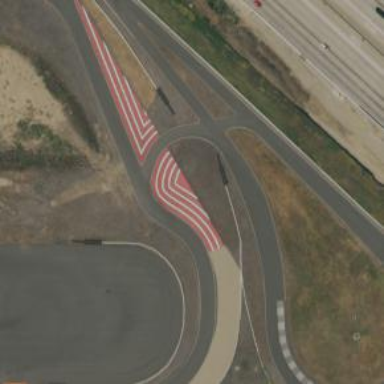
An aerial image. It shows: Motor sport raceway.